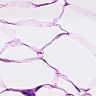
Metastatic tissue present: no